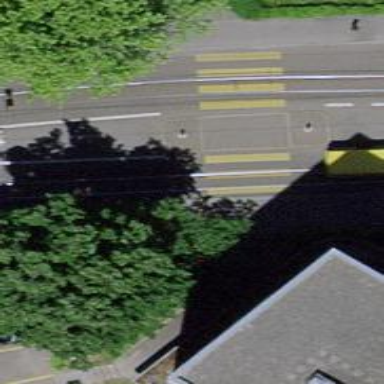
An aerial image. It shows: Kerb barrier.